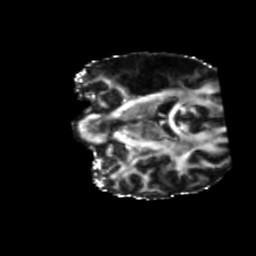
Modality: FA
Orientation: coronal
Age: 36
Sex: female
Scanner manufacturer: siemens
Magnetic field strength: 3 T
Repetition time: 5.25 s
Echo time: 0.08 s